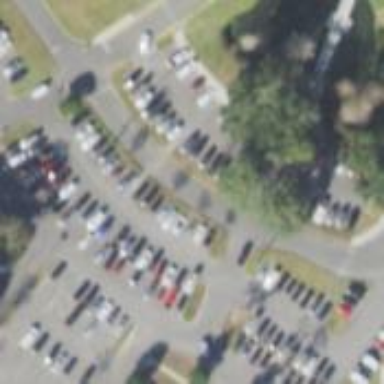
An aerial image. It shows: Parking space is available.